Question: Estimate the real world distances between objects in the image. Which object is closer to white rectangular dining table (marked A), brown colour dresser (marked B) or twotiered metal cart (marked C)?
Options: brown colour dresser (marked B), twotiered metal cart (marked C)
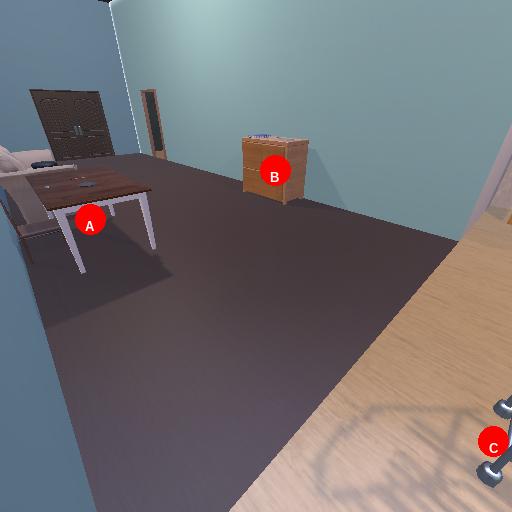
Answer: brown colour dresser (marked B)